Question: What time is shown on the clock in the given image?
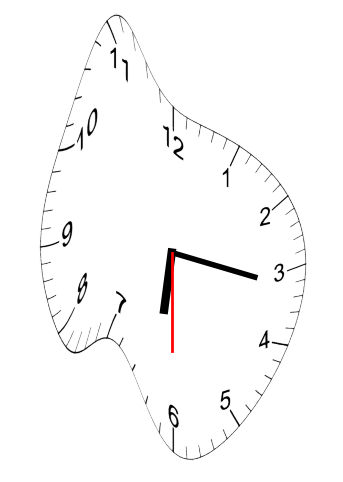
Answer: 06:16:30